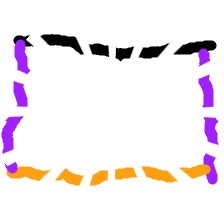
Shape: rectangle